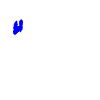
Particle: electron